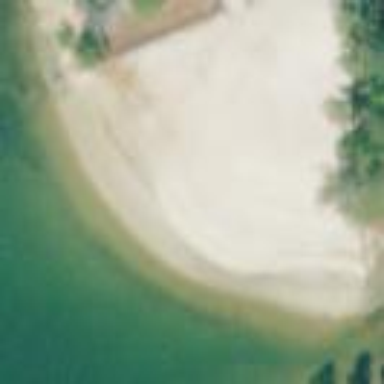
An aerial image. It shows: Beautiful beach with natural surroundings.